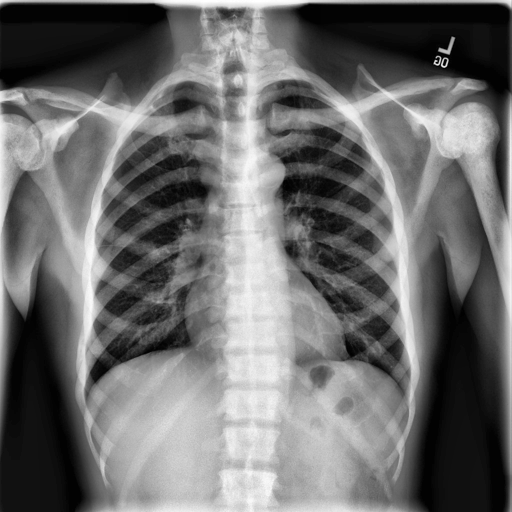
Finding: NORMAL